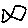
Label: fish